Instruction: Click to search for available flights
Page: home
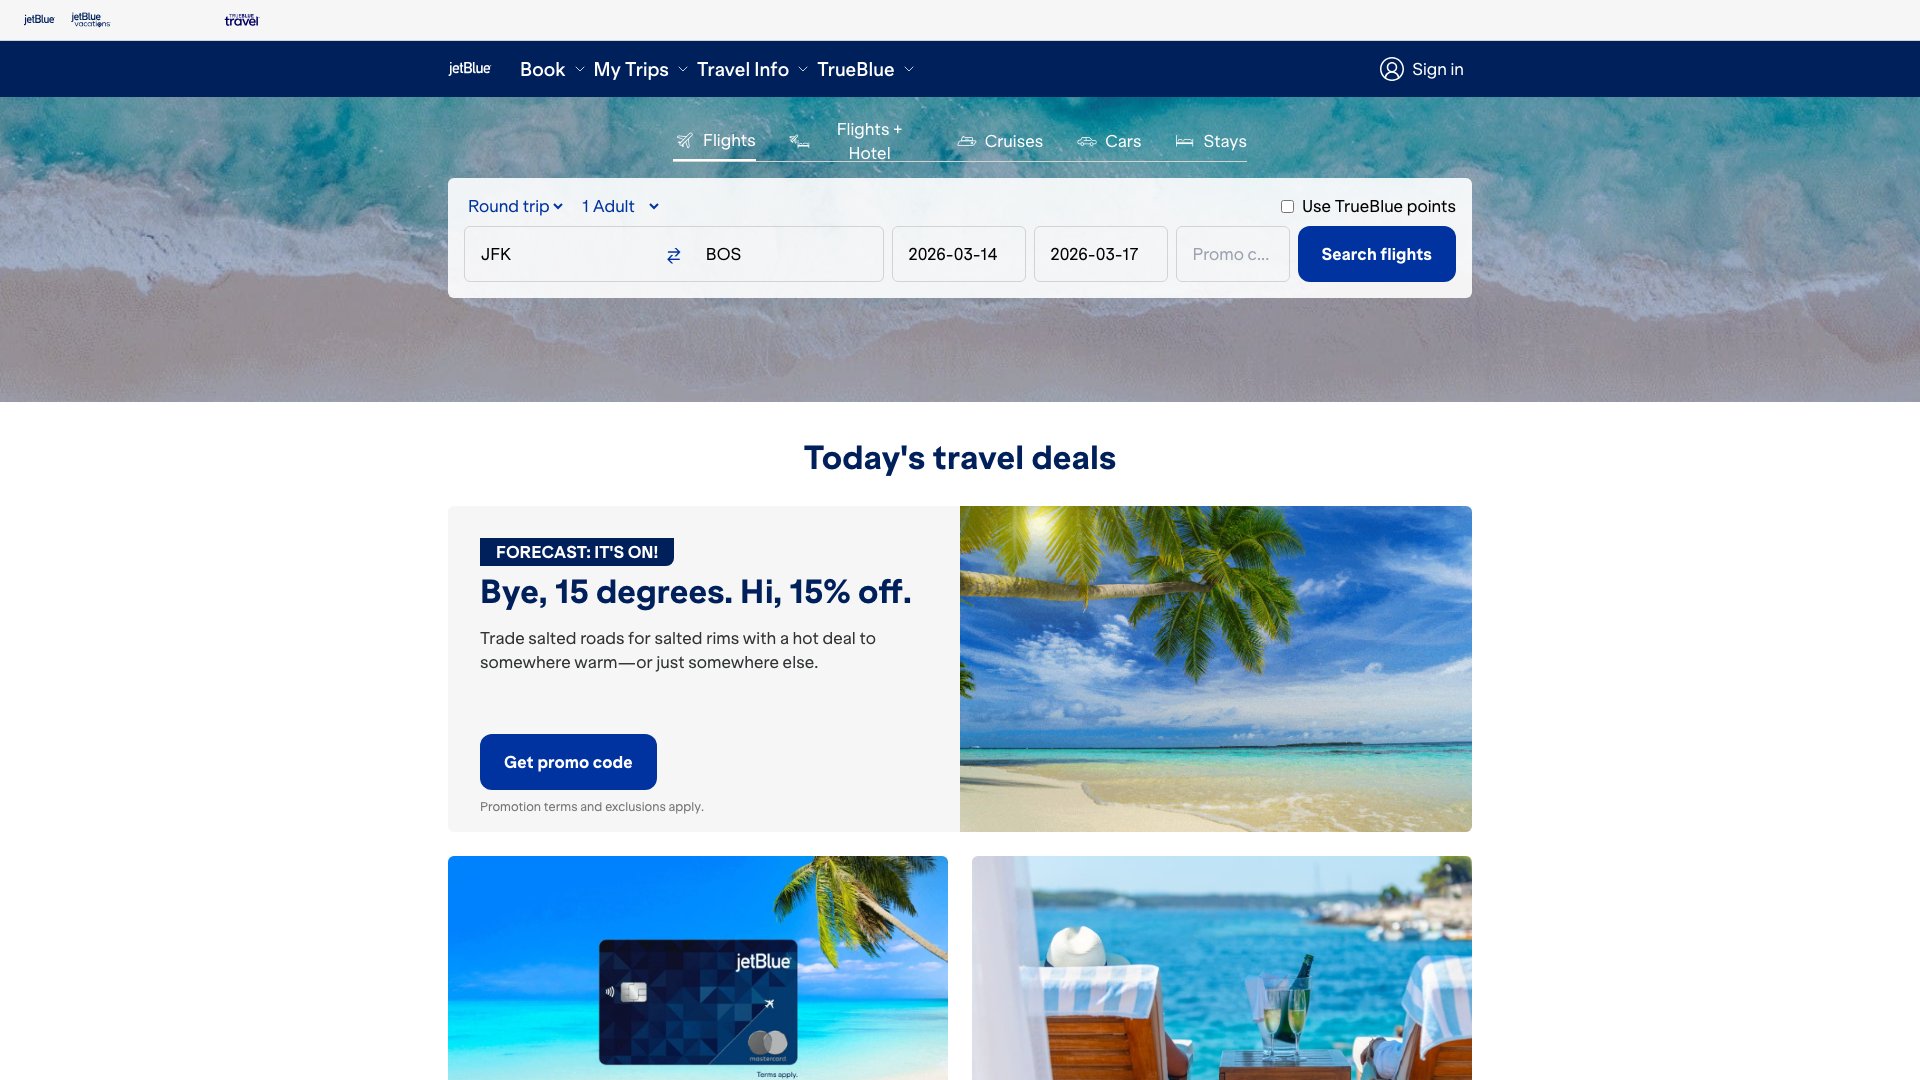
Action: click